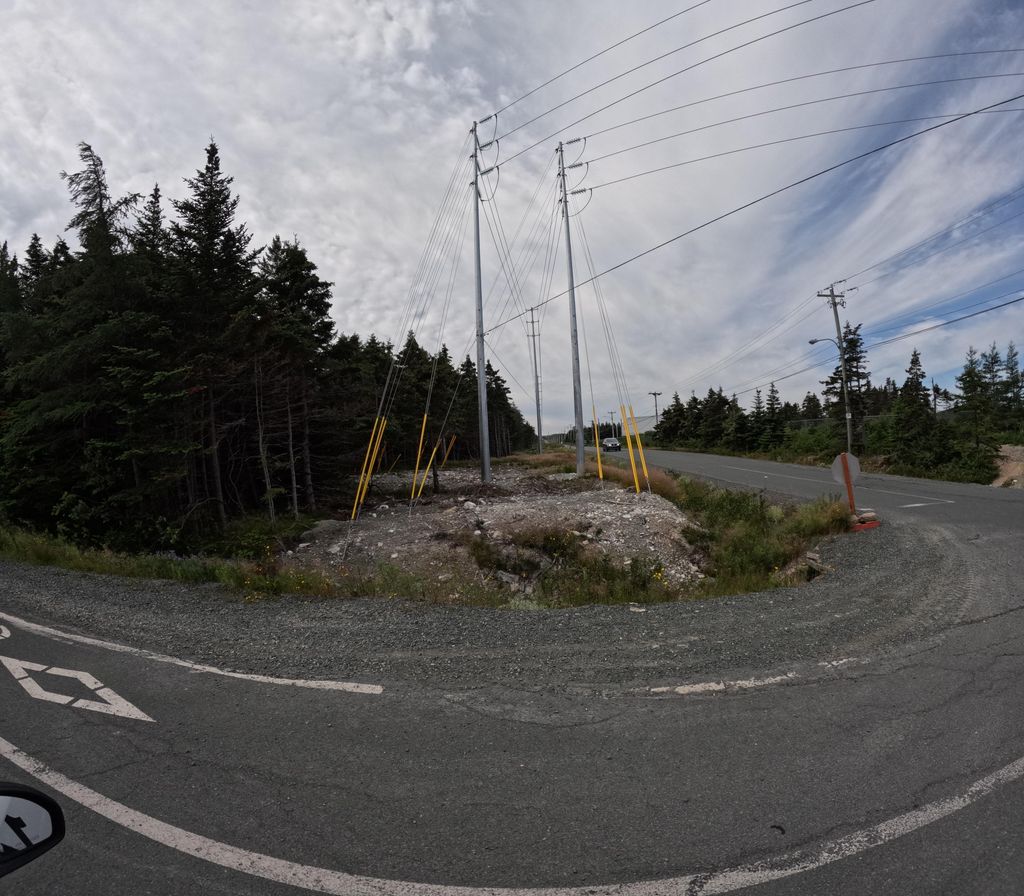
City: st_johns